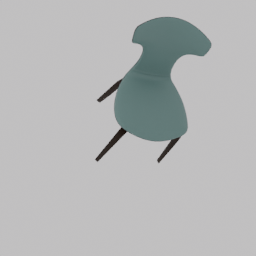
Label: furniture